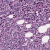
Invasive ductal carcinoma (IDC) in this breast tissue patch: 1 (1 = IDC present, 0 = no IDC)